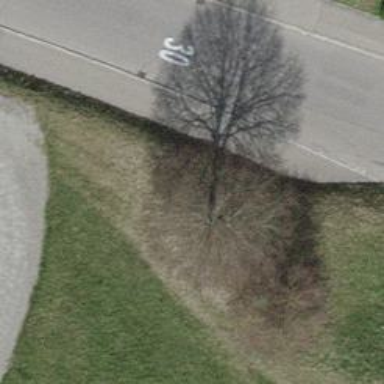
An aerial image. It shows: Hedge barrier.